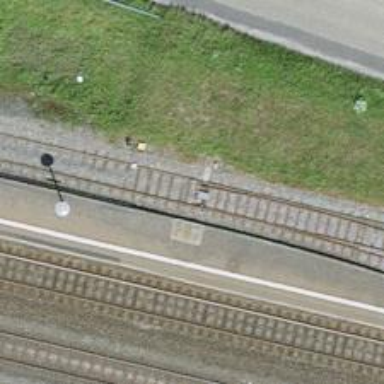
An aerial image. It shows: Railway switch.